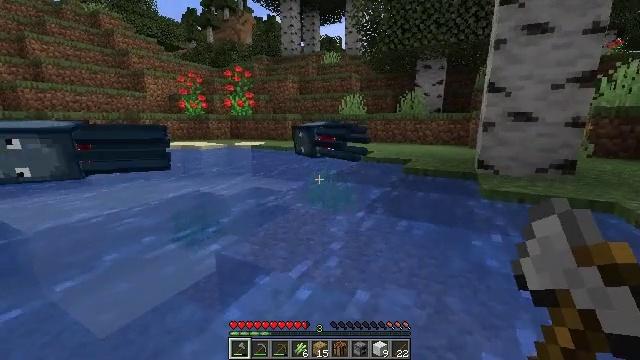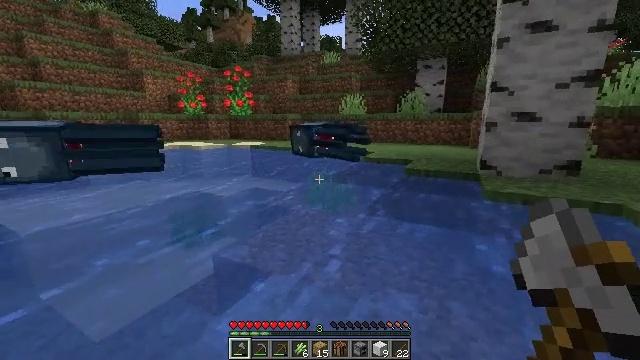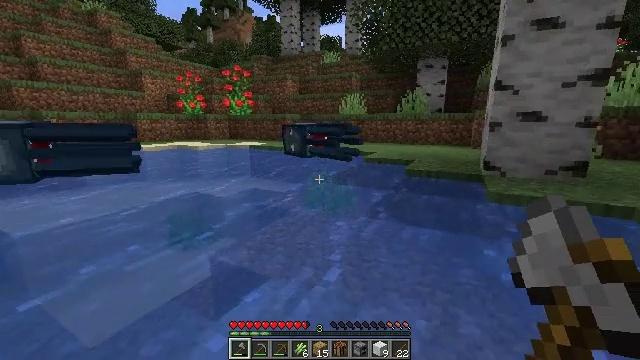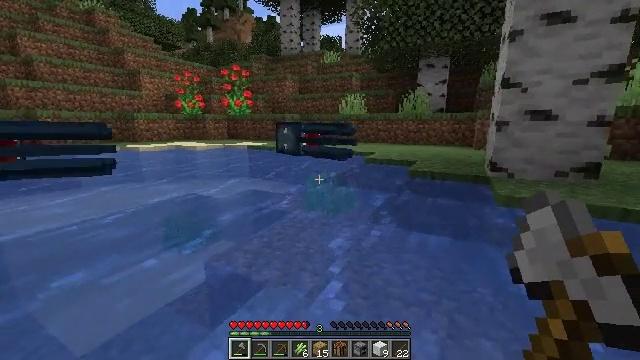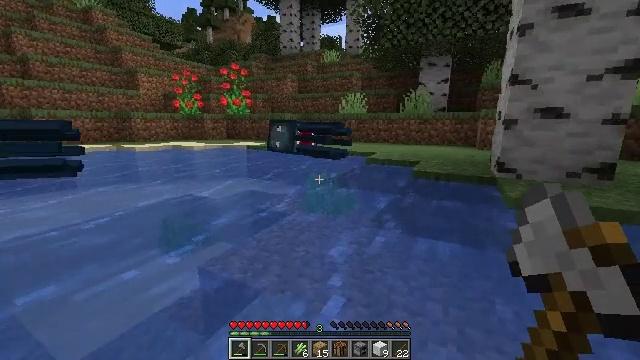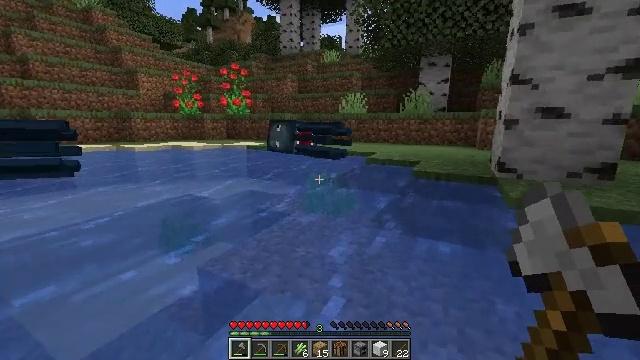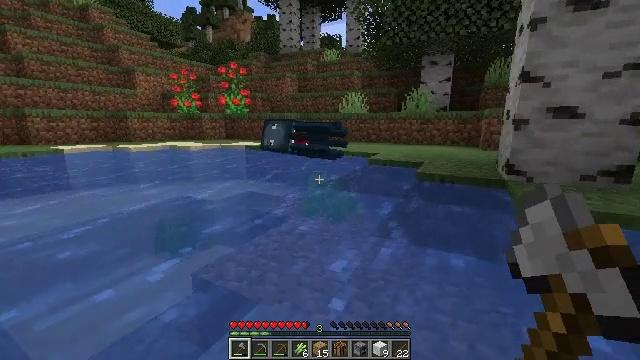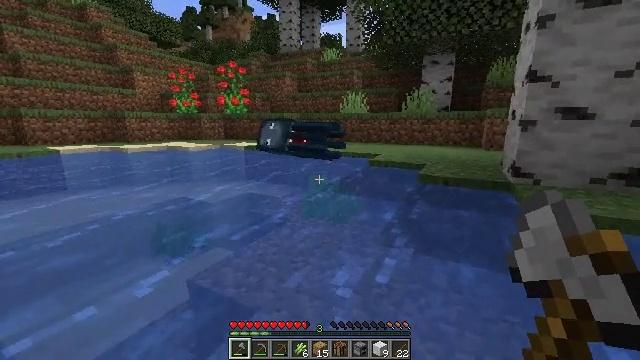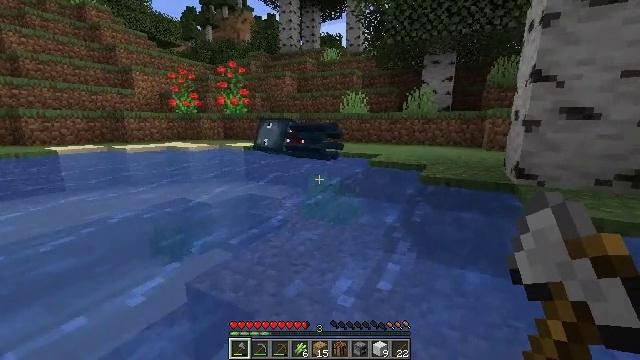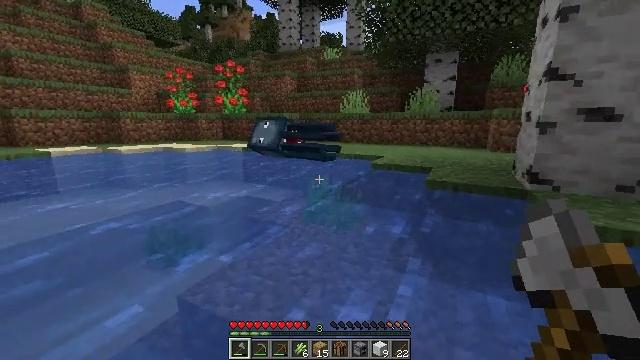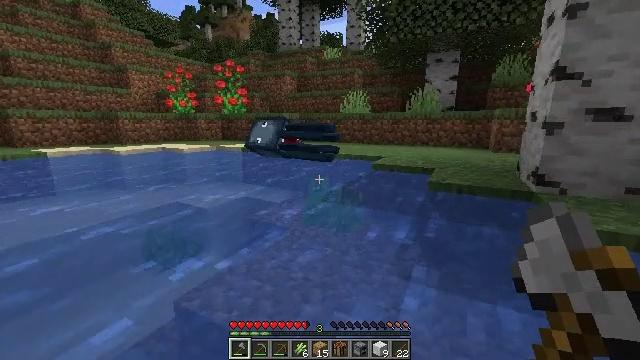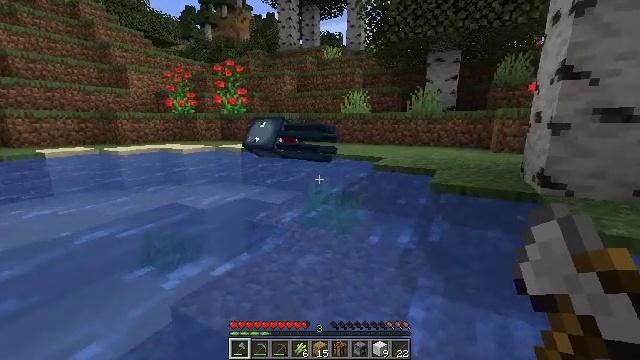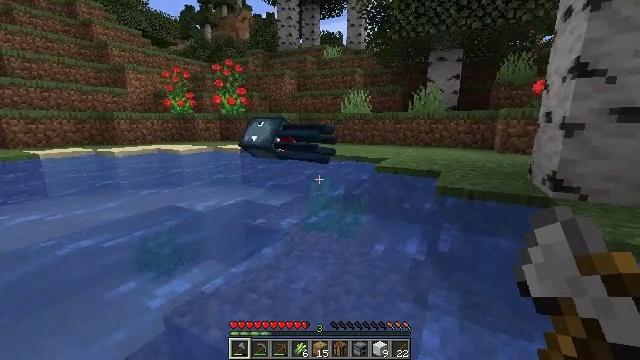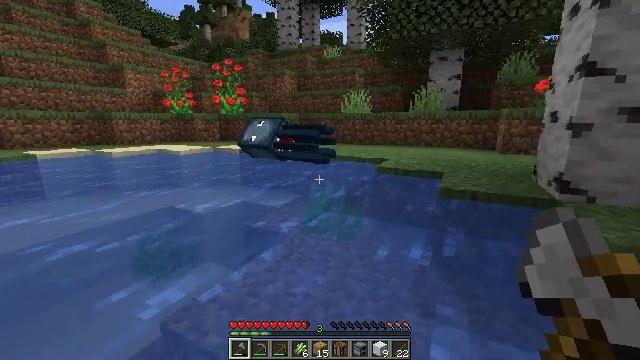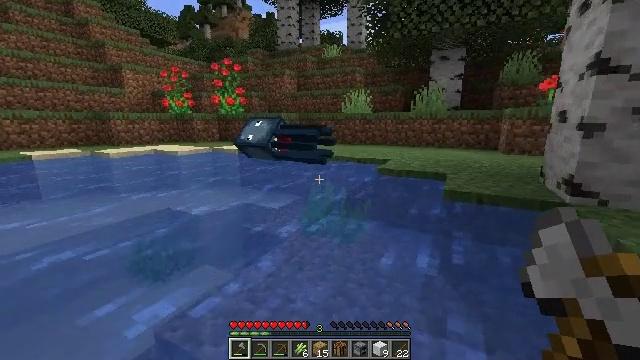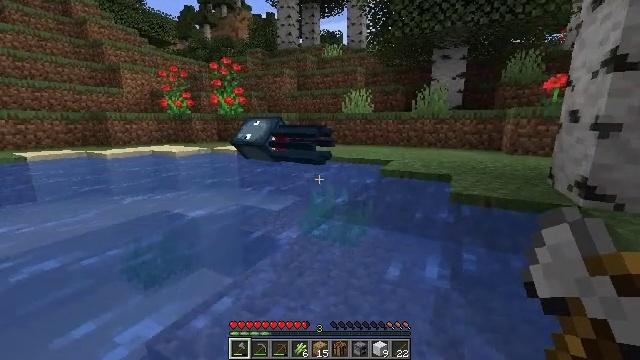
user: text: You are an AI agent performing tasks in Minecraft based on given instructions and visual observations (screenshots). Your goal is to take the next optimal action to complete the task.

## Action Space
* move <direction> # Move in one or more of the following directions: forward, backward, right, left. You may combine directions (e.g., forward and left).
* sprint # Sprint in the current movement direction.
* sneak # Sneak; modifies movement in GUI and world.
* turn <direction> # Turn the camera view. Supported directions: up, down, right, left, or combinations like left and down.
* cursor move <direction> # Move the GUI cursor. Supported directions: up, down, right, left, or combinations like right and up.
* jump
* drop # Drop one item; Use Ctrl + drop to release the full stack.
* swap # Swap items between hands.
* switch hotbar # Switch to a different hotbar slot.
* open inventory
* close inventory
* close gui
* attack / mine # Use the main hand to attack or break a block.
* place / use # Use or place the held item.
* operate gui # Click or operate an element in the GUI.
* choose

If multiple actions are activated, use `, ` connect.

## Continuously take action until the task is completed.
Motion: motion action
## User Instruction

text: Kill mobs.
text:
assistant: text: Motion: move forward
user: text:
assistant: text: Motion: move forward
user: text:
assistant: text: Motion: move forward
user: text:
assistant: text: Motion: move forward
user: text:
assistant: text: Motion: move forward
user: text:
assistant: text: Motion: move forward
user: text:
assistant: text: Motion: move forward
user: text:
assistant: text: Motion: move forward
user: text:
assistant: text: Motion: move forward
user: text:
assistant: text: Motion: move forward
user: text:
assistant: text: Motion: move forward
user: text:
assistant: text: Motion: move forward
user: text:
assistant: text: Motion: move forward
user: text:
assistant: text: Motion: move forward
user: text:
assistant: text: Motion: move forward
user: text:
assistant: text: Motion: move forward
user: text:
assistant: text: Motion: move forward and move left
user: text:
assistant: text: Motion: move forward and move left, turn left
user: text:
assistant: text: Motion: move forward and move left, turn left
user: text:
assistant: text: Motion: move forward and move left
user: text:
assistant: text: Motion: move forward and move left
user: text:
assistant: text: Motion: move forward
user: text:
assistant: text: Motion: move forward, turn left
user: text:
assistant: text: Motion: move forward, turn left and up
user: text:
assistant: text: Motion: move forward, turn left and up
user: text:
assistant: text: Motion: move forward, turn left and up
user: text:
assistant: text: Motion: move forward, turn left
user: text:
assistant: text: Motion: move forward
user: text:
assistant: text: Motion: move forward
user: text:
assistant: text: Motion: move forward